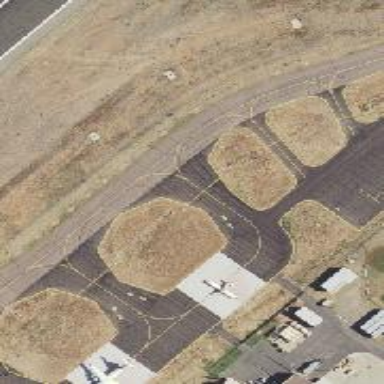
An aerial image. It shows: Image of taxiway at airport.